Field crop: maize
Growth stage: 1
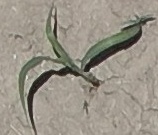
Species: sorghum